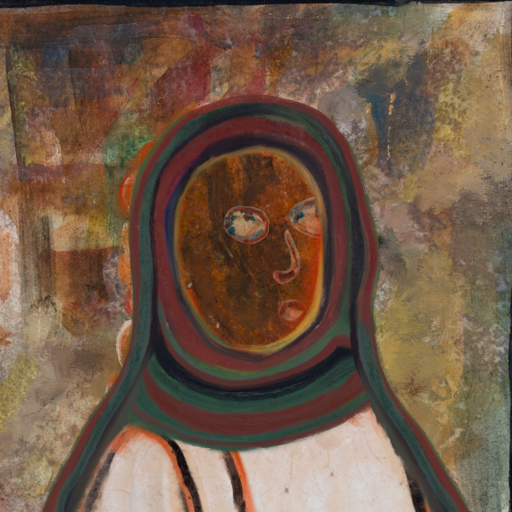
Background: Mosgoul, Head And Neck Side: Mosgoul, Face Side: Orphan, Bust: Roy_Bahadur, Hair Side: Rupkatha, Head Accessory: After_Raid_Scarf, Second Necklace: Blank, Necklace: Blank, Baby: Blank